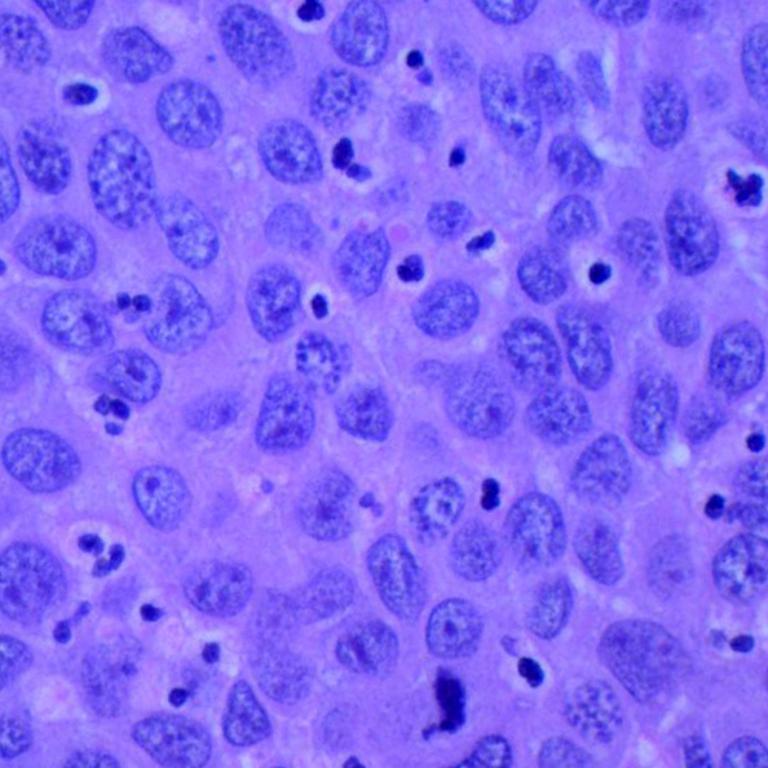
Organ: lung
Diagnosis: squamous carcinomas